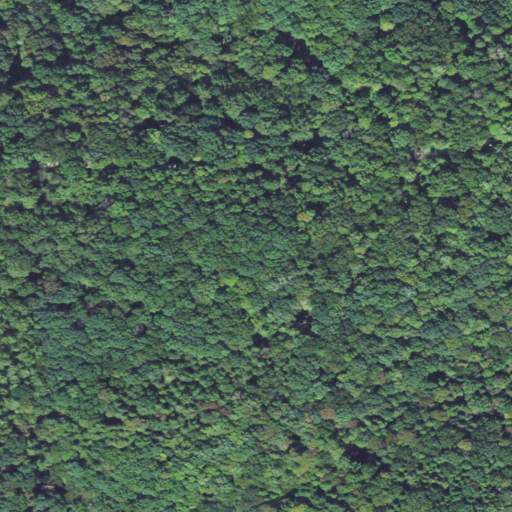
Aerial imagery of ridge(s) in Ohio named Oldfield Ridge containing deciduous forest, mixed forest, open development, and evergreen forest